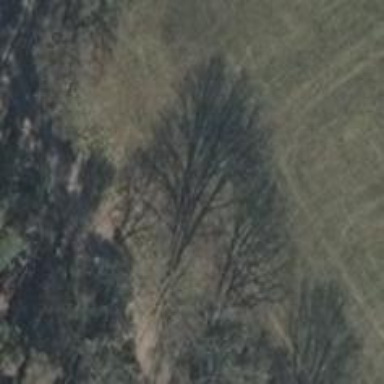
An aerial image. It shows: Row of trees in natural setting.